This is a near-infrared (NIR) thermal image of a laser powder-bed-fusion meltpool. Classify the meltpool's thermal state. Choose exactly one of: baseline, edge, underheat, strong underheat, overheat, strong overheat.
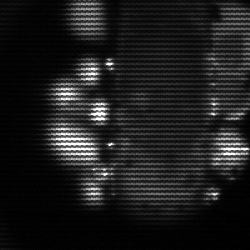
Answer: strong underheat